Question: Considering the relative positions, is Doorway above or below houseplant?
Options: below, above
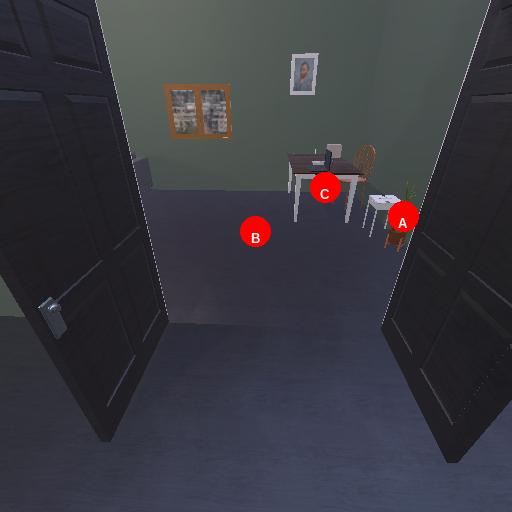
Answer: below